Interaction volume radius: 5 \u00c5
Interaction volume height: 10 \u00c5
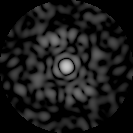
Disorder parameter: 0.8125